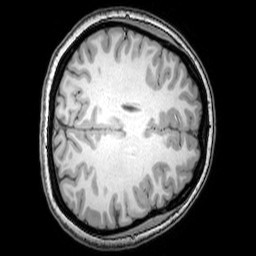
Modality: T1w
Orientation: axial
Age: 26
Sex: female
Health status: healthy
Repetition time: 0.081 s
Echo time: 0.037 s